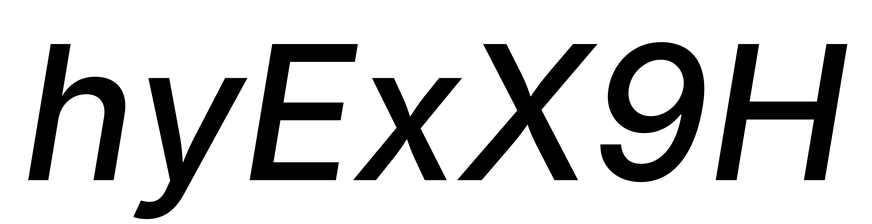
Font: Inter-Italic_Medium_Italic